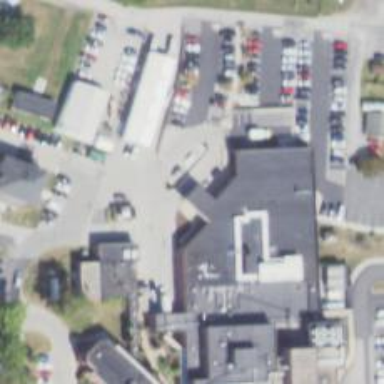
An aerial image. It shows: Hospital providing healthcare services.